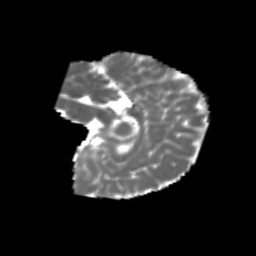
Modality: MD
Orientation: sagittal
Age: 6
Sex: male
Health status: healthy